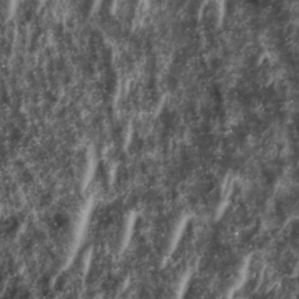
Label: non_frost